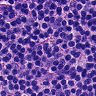
Metastatic tissue present: no